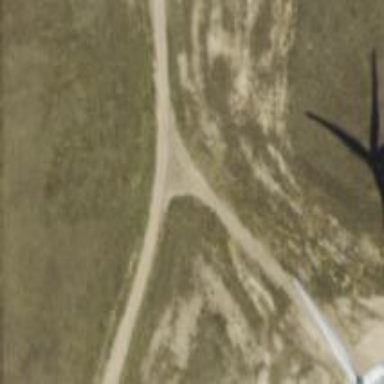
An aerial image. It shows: Road leading to wind farm area designated for service vehicles.